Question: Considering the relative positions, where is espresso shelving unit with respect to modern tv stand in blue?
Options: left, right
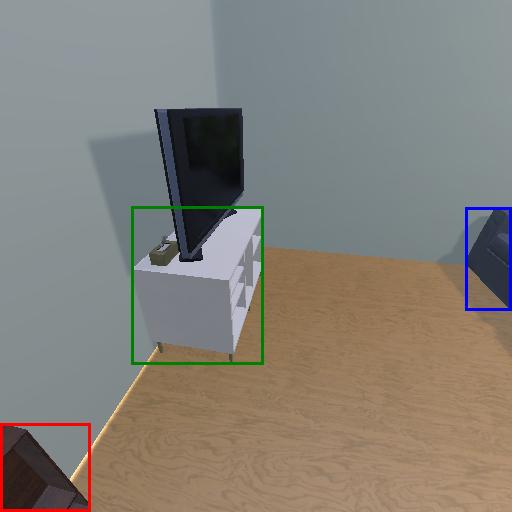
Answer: left